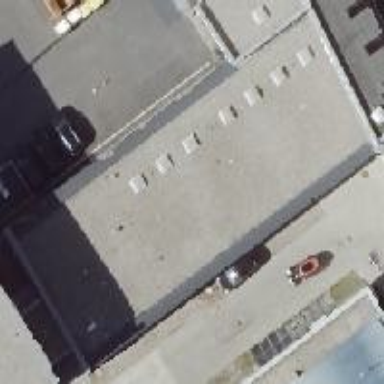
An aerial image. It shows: Group of garages.